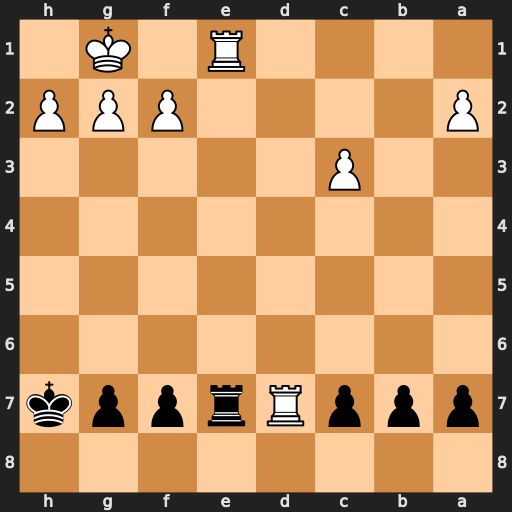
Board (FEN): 8/pppRrppk/8/8/8/2P5/P4PPP/4R1K1
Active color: b
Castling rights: -
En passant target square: -
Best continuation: Rxe1#